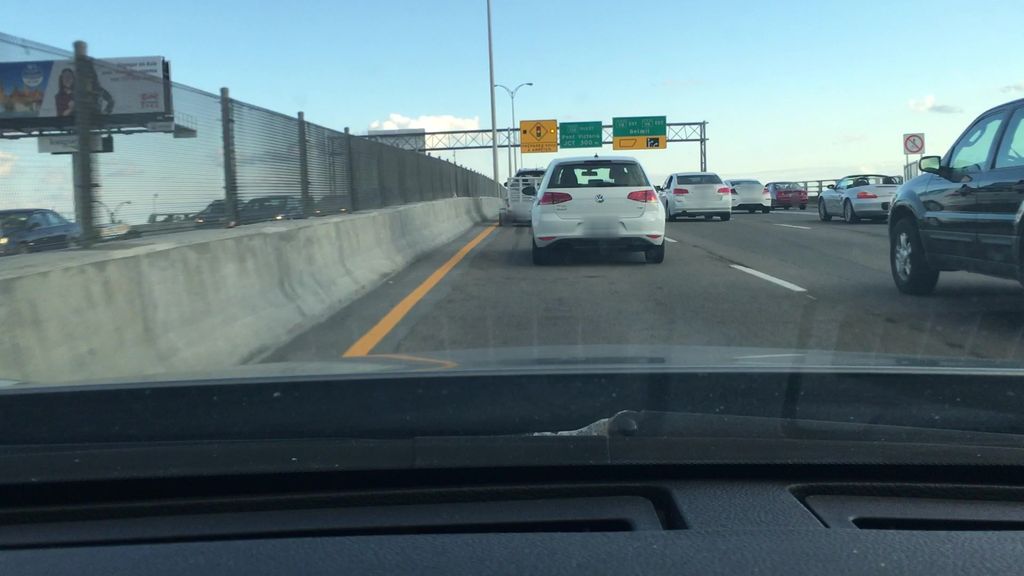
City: montreal